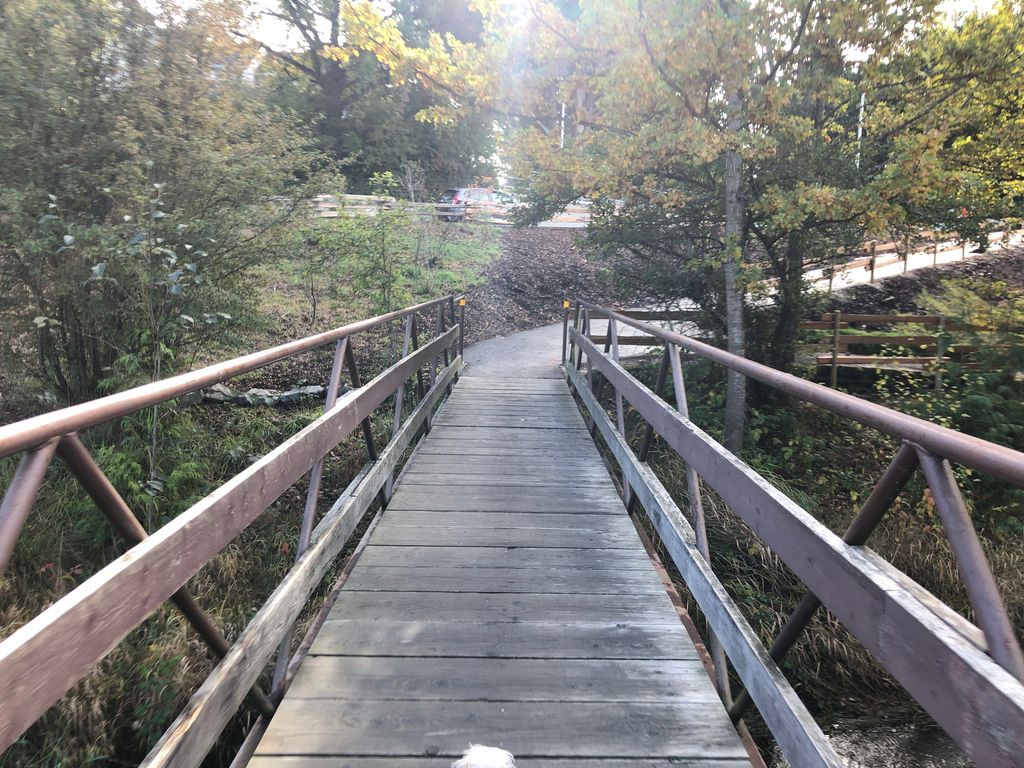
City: victoria